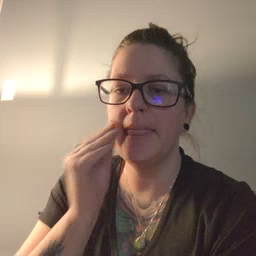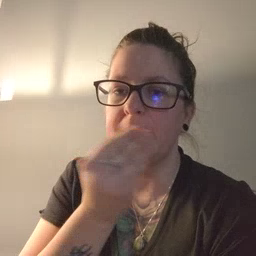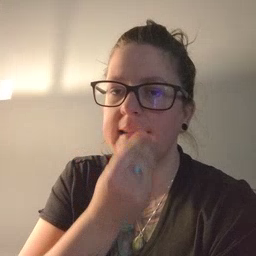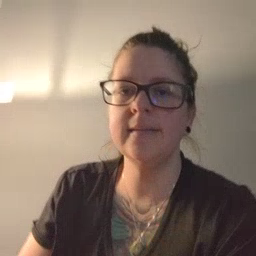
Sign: napkin